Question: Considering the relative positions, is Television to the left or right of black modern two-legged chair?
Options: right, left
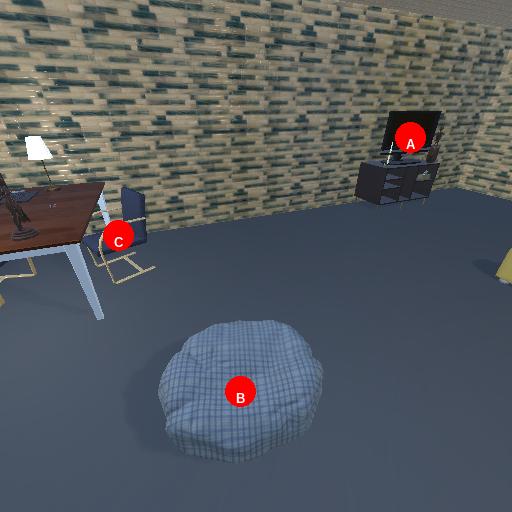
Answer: right